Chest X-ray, PA view. Patient: 23 years old, sex F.
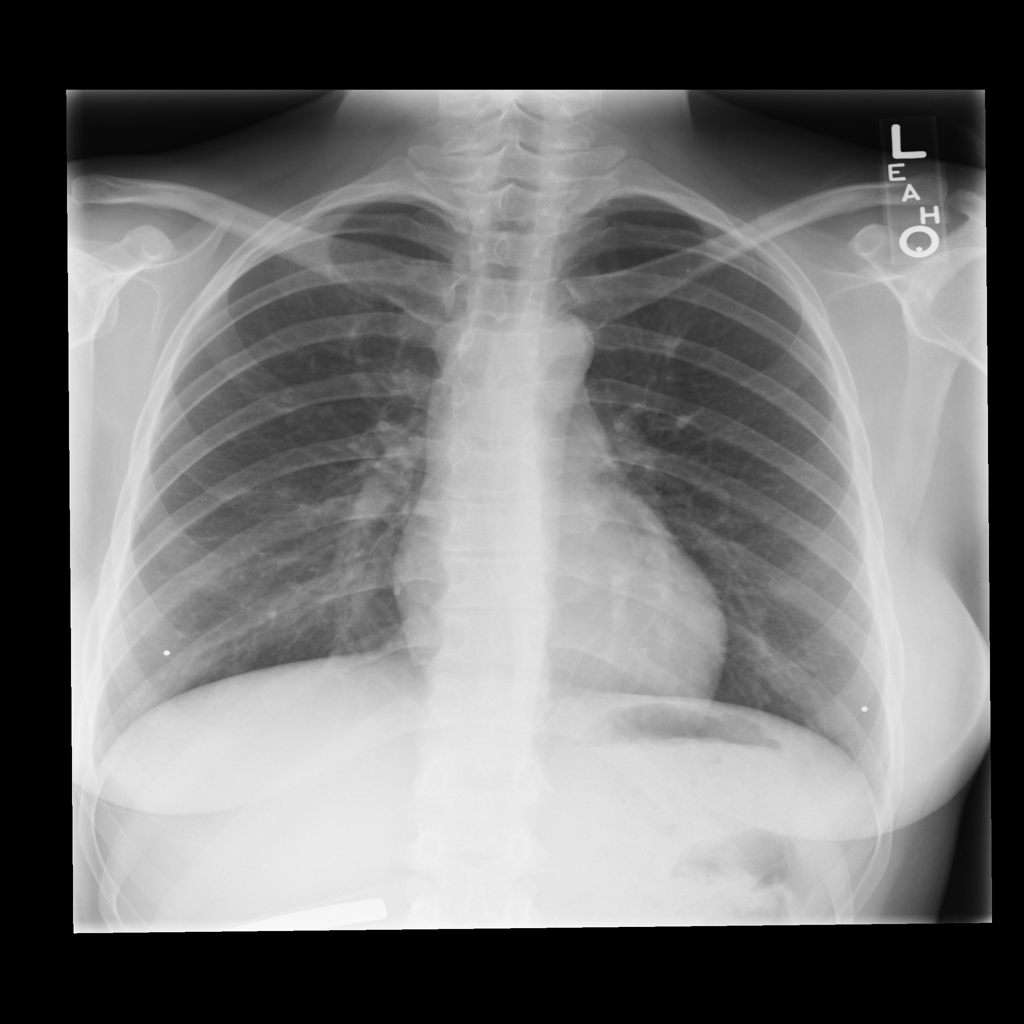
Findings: No Finding